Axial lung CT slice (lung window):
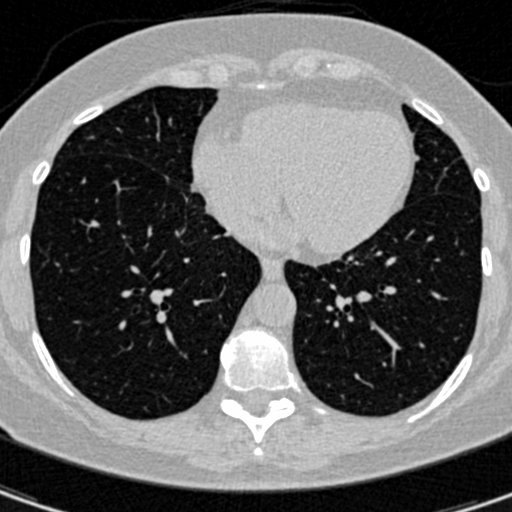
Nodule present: no